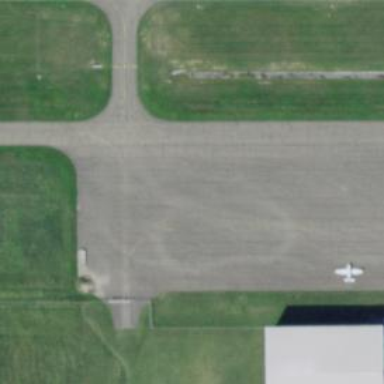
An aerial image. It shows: View of taxiway at the airport.